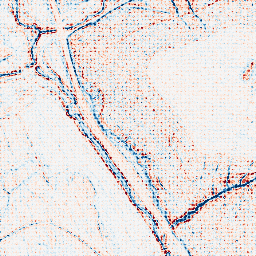
Category: edge_preserving
Decomposition family: bilateral
Decomposition parameters: d: 5
sigma_color: 100
sigma_space: 75
Upsampling method: sinc_blackman
Upsampling parameters: scale: 8
kernel_size: 8
Upsampling scale: 8